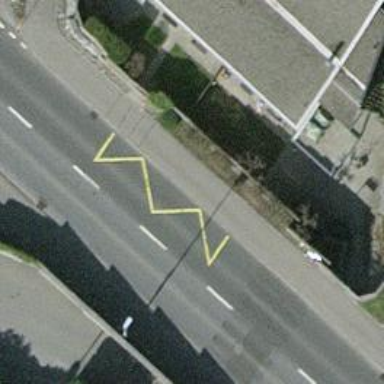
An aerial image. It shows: Bus stop with stop position for public transport.